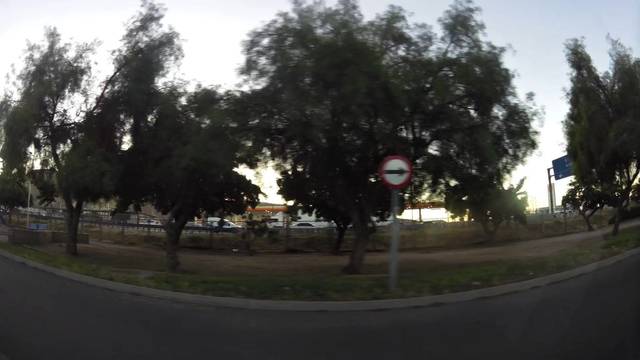
Region: Chile
Coordinates: -33.58, -70.713